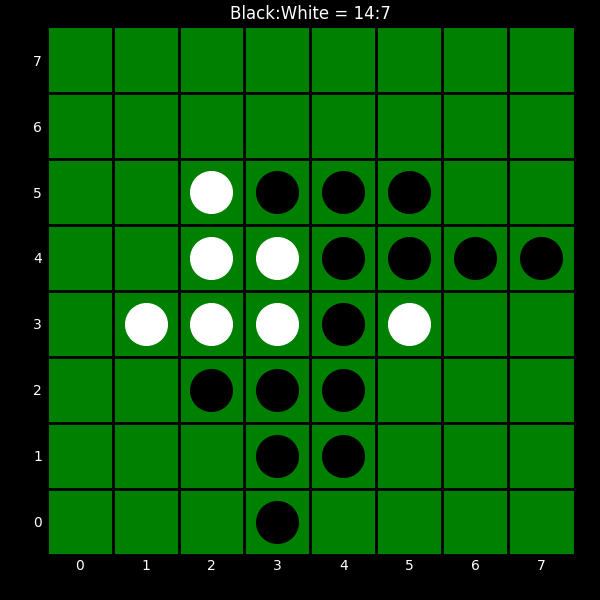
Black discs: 14
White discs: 7